Field crop: tomato
Growth stage: 2
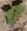
Species: solanum